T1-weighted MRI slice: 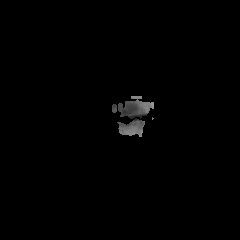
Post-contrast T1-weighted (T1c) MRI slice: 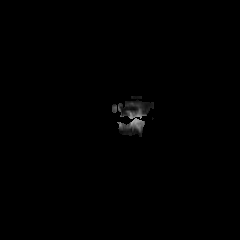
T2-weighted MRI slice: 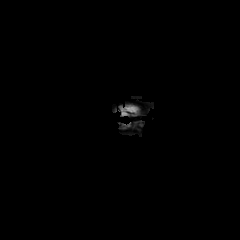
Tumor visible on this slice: no